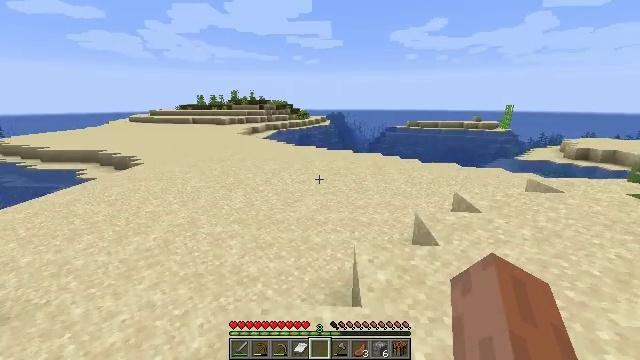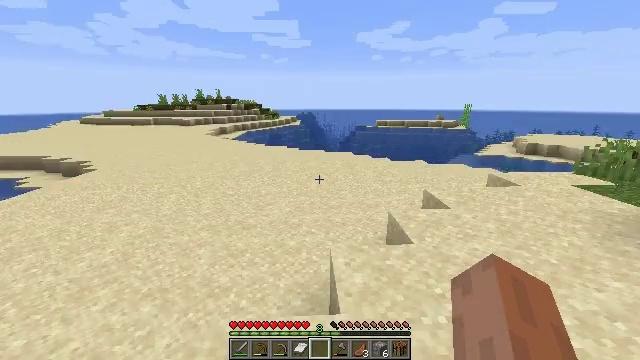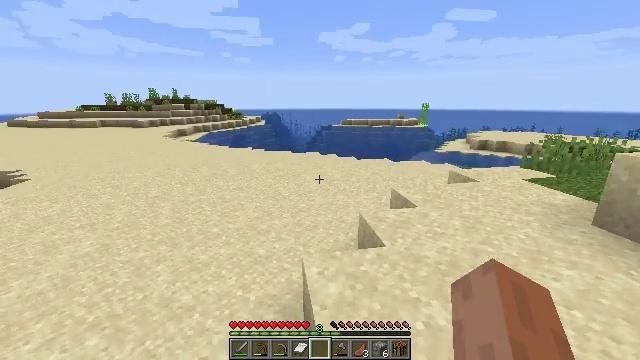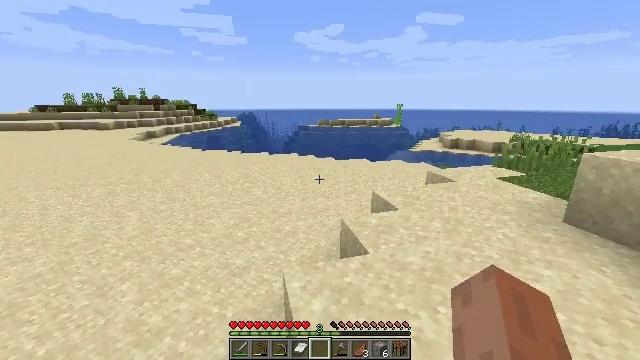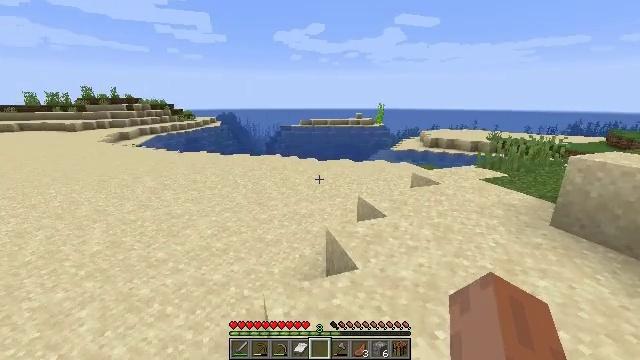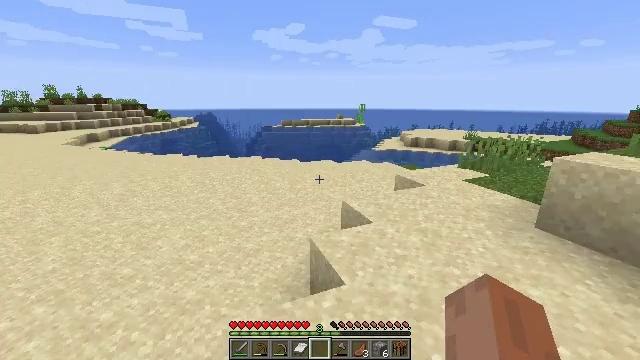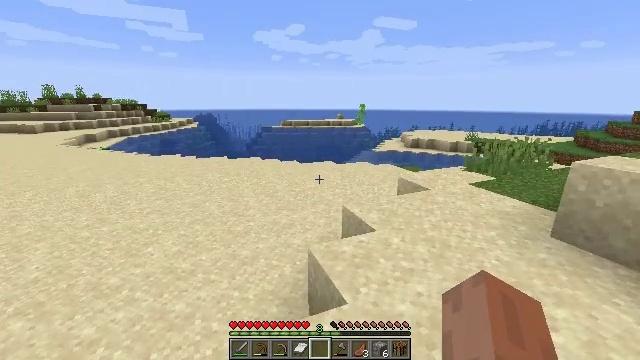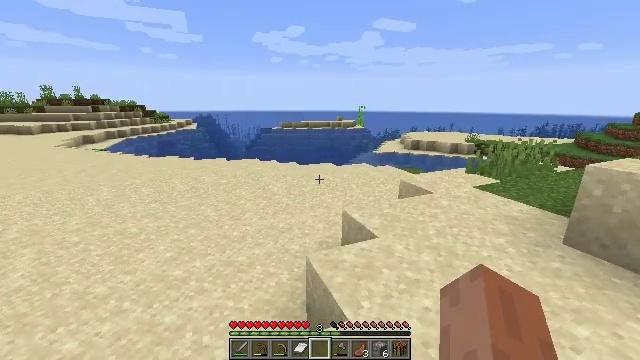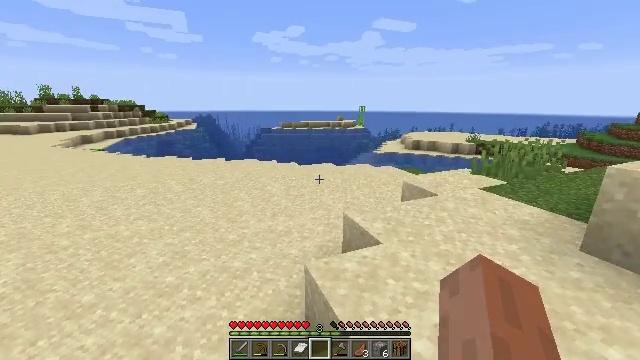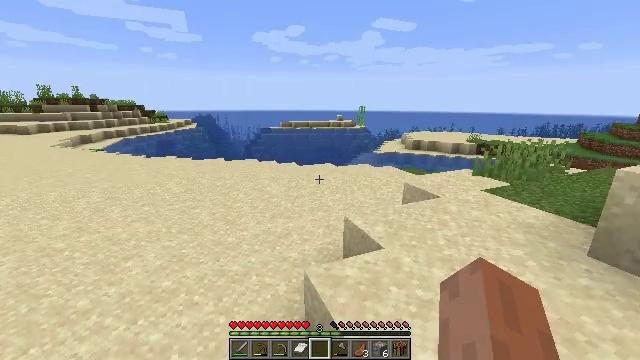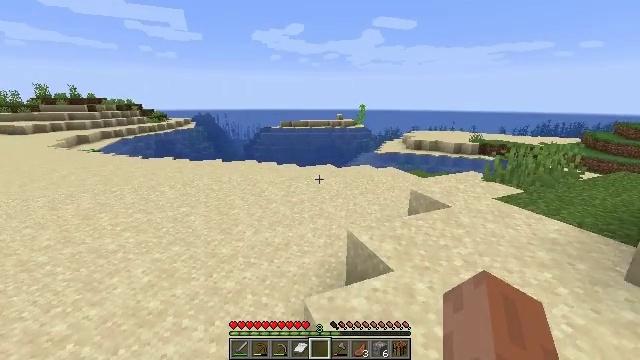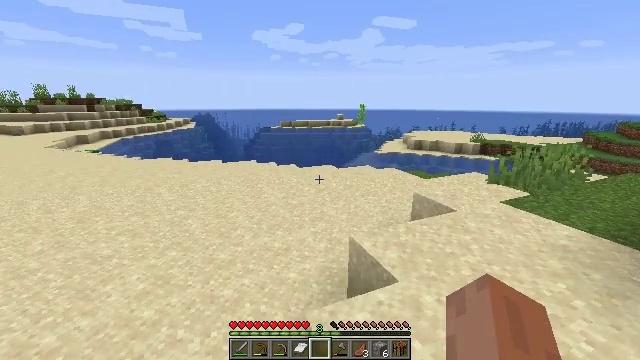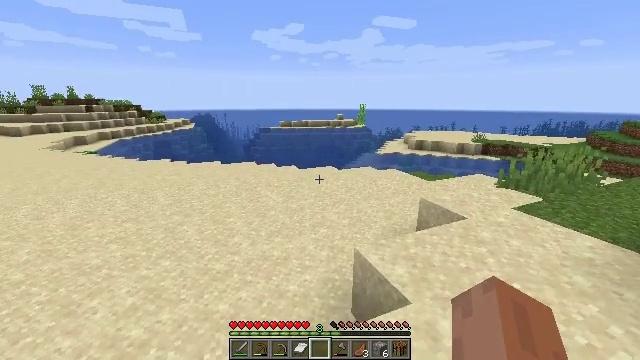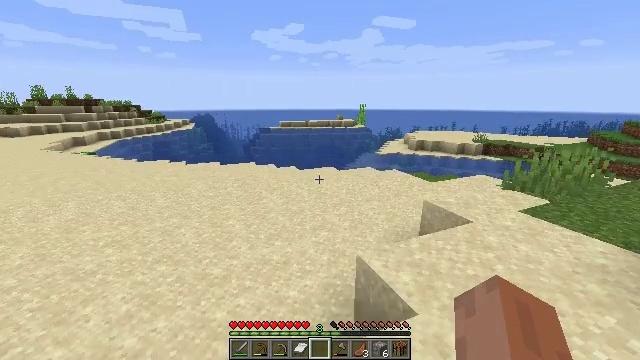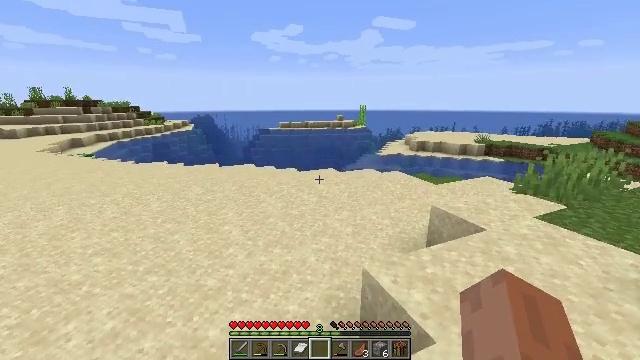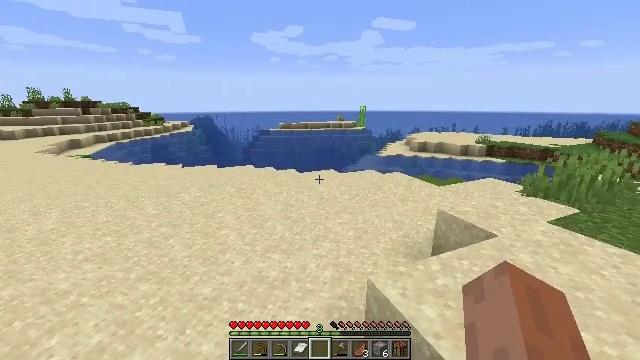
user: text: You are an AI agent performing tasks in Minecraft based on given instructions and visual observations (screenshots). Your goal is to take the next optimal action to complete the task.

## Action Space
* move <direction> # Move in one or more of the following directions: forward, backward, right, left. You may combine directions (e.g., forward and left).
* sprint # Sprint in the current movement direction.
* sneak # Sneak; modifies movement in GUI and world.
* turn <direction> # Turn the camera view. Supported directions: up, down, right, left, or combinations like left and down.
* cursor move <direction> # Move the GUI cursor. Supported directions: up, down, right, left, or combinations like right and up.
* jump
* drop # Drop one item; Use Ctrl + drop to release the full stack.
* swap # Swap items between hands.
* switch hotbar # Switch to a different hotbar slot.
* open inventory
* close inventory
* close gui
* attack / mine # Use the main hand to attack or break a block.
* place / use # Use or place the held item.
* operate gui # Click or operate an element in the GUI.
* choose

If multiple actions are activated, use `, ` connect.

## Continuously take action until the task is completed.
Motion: motion action
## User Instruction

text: Collect sugar cane near water sources.
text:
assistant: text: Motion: move forward, turn right
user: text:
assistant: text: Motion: move forward, turn right
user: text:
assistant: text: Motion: move forward, turn right
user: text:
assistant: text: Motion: move forward, turn right
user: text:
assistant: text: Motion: move forward, turn right
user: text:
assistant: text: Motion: move forward
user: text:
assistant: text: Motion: move forward
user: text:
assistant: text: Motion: move forward
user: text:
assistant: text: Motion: move forward
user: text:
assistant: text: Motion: move forward
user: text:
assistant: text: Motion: move forward
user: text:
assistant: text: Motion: move forward
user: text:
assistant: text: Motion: move forward
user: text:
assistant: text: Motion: move forward
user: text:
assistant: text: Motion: move forward
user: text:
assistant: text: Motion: move forward
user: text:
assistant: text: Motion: move forward
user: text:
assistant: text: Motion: move forward
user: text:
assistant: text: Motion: move forward
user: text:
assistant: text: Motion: move forward
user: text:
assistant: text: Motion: move forward
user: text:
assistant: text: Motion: move forward
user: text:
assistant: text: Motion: move forward
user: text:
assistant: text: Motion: move forward
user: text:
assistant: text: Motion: move forward
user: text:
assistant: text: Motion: move forward
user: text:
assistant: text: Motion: move forward
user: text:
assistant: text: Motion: move forward
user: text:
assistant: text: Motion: move forward, turn left
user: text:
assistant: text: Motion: move forward, turn left